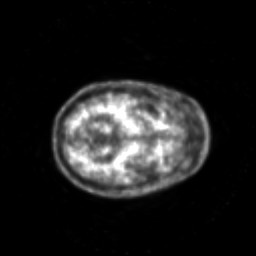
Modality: PET
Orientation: axial
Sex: male
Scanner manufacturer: siemens